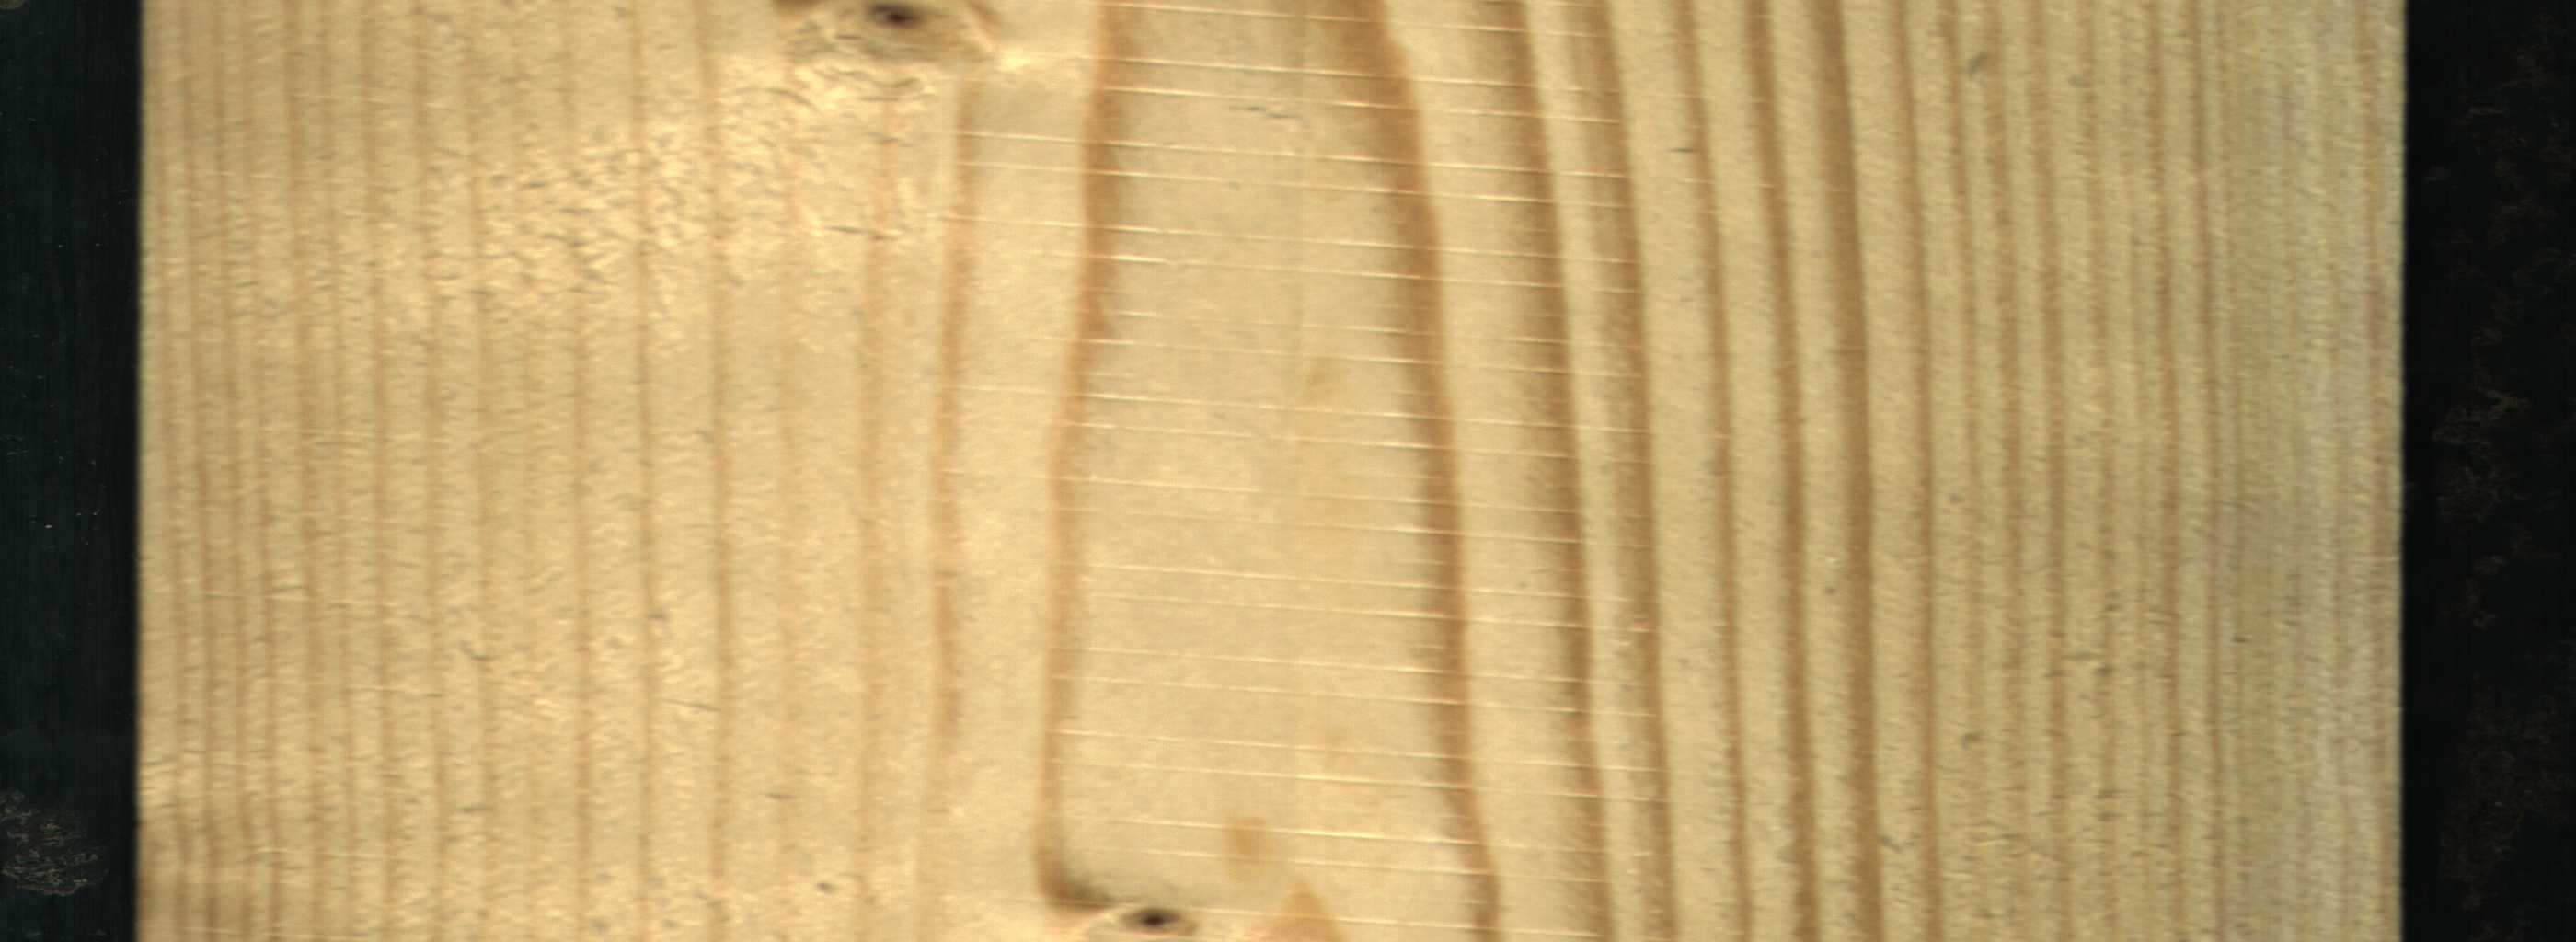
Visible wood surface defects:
Live_Knot
Live_Knot